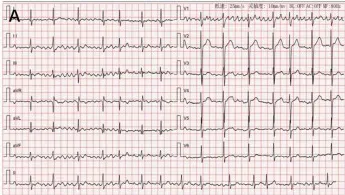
Twelve-lead electrocardiograms revealing atrial fibrillation.
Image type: electrography (ekg)